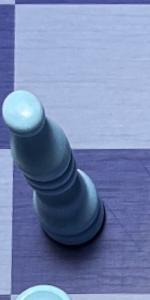
Label: Bishop_White